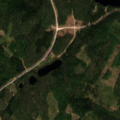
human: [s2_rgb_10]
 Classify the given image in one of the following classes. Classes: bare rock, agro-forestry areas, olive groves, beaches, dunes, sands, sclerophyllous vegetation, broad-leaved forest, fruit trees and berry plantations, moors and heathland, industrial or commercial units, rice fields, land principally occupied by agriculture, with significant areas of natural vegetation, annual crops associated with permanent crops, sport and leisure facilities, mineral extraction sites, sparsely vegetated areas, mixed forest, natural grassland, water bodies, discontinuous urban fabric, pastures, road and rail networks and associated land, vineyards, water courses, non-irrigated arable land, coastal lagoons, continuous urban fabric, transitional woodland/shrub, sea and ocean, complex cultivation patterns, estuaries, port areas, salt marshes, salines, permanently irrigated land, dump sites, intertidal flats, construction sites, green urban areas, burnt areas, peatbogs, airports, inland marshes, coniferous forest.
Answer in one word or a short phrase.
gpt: coniferous forest, mixed forest, water bodies